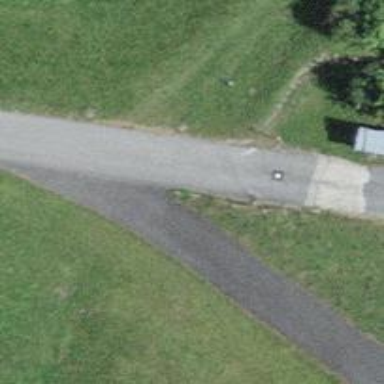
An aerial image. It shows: Well-maintained track road of grade 1.